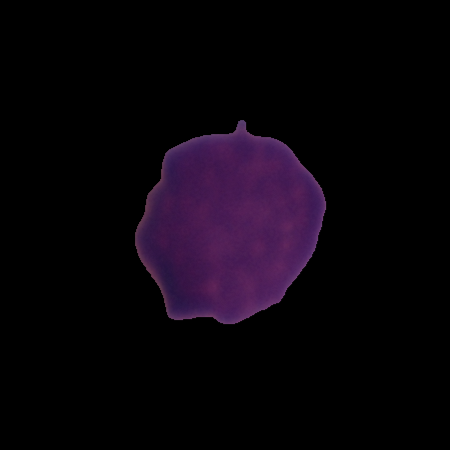
Label: healthy